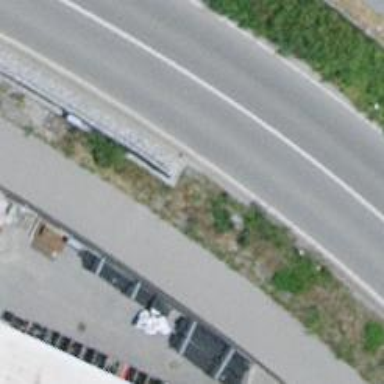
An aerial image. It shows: Wall barrier.